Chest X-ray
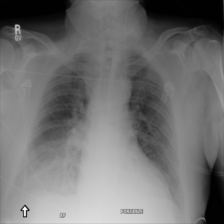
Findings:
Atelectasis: negative
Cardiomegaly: negative
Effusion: negative
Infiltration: negative
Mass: negative
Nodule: negative
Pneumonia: negative
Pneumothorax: negative
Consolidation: negative
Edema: negative
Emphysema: negative
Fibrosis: negative
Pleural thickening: negative
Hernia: negative